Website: crate-barrel
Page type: gifting
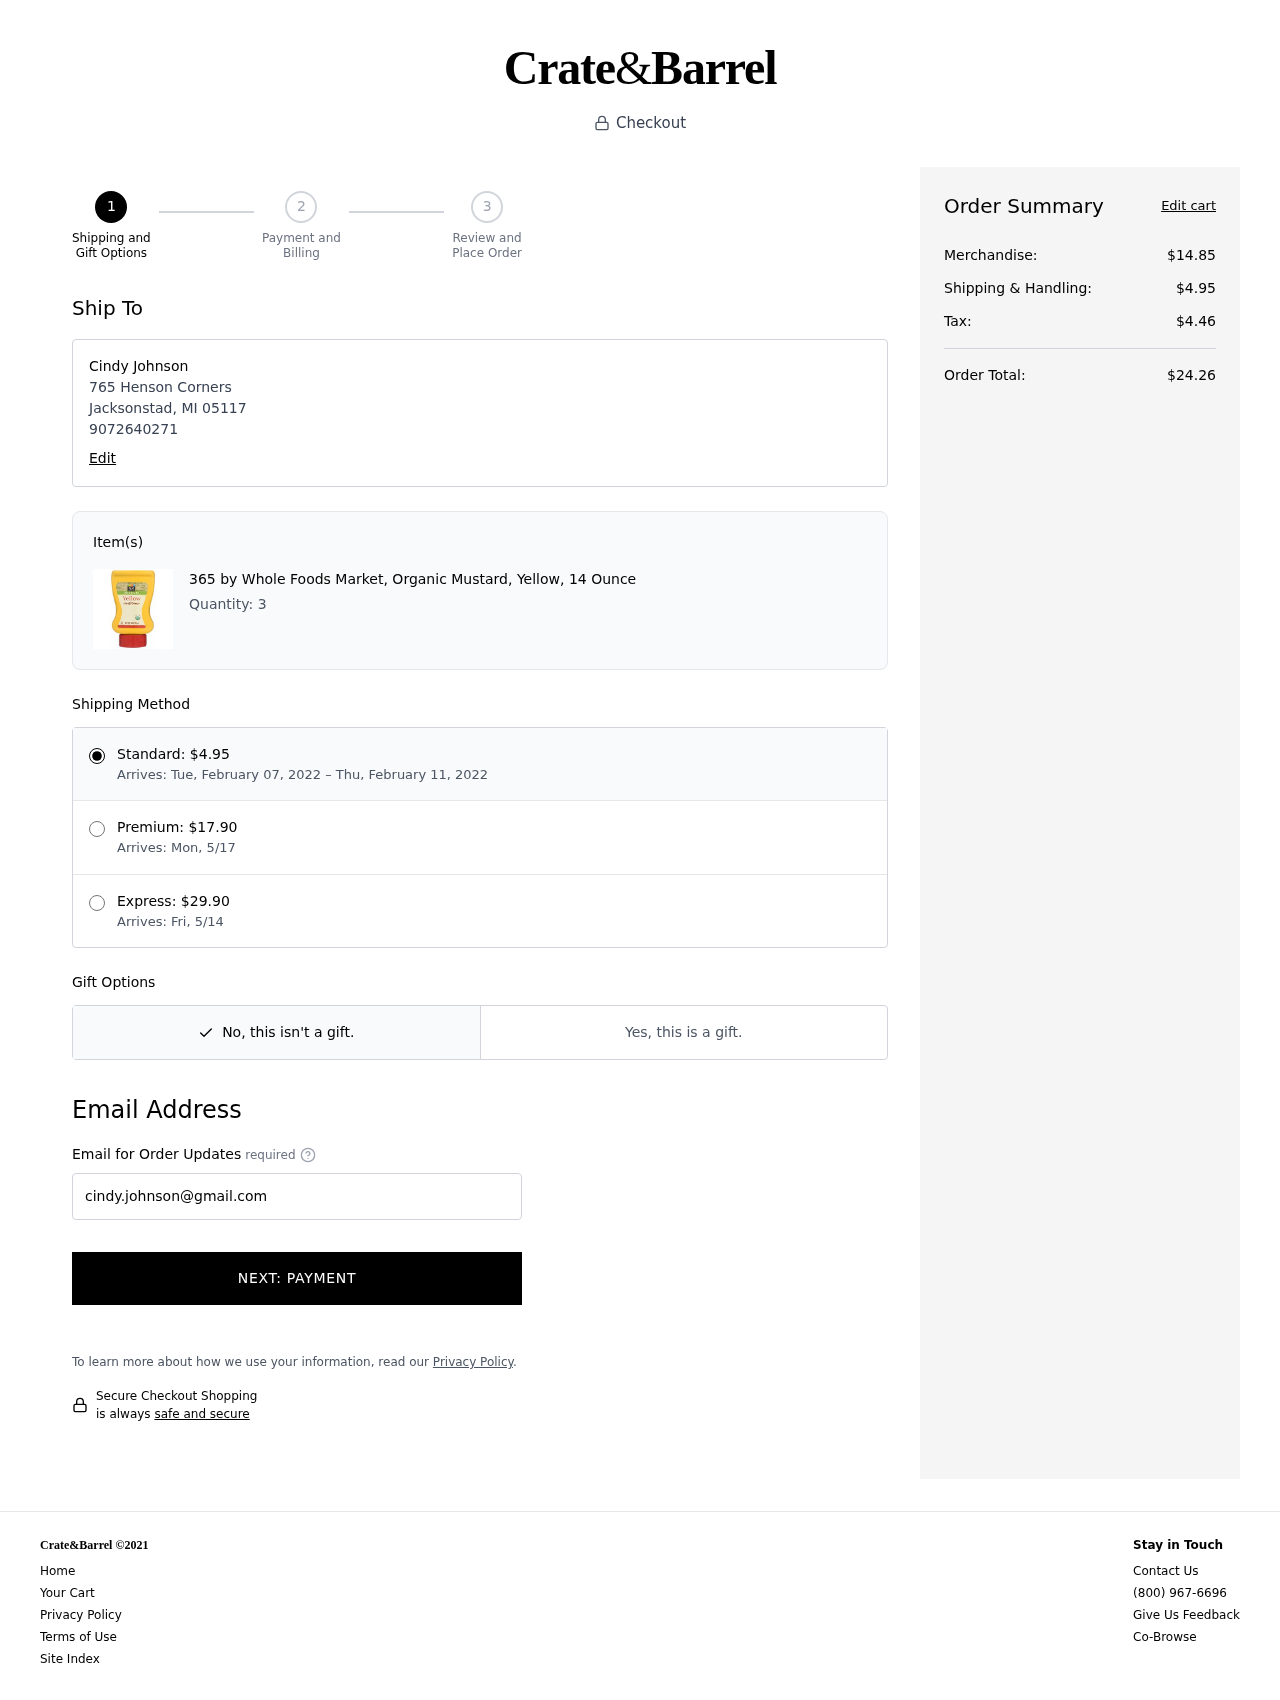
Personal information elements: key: PII_CITY
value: Jacksonstad
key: PII_FULLNAME
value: Cindy Johnson
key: PII_PHONE
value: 9072640271
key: PII_POSTCODE
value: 05117
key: PII_STATE_ABBR
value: MI
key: PII_STREET
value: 765 Henson Corners
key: PII_EMAIL
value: cindy.johnson@gmail.com
Product elements: key: PRODUCT1_NAME
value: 365 by Whole Foods Market, Organic Mustard, Yellow, 14 Ounce
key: PRODUCT1_QUANTITY
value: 3
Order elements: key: ORDER_SHIPPING_DATE
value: February 07, 2022
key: ORDER_DELIVERY_DATE
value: February 11, 2022
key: ORDER_SUBTOTAL
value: $14.85
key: ORDER_SHIPPING_COST
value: $4.95
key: ORDER_TAX
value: $4.46
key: ORDER_TOTAL
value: $24.26